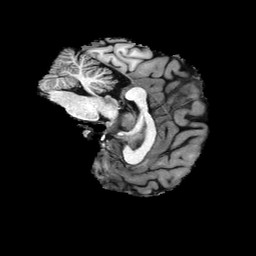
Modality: T1w
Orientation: sagittal
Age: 39
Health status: healthy
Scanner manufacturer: philips
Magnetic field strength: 3 T
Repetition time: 0.007821 s
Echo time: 0.003593 s